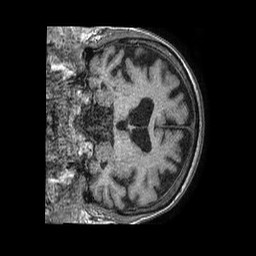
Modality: T1w
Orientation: coronal
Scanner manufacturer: philips
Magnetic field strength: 1.5 T
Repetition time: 0.007584 s
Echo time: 0.003445 s